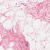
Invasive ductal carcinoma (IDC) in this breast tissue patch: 0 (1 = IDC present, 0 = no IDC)